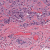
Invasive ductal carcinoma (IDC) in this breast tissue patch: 1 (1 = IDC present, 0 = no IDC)